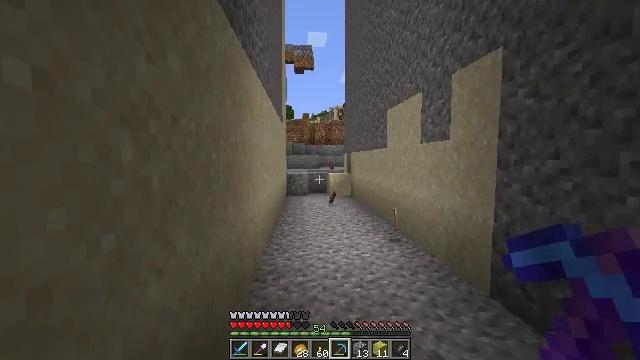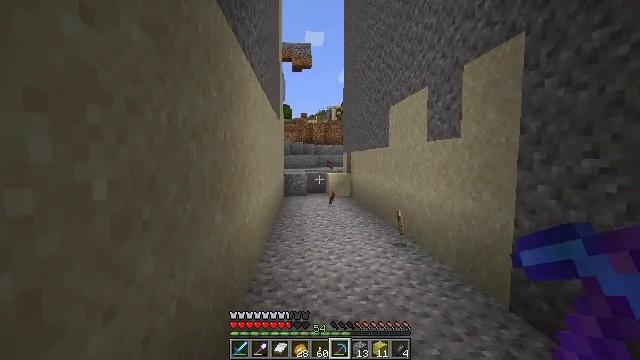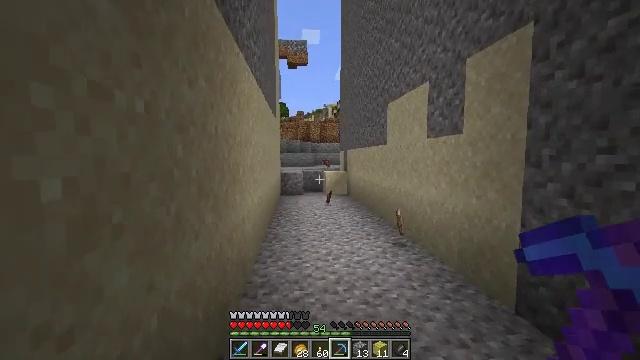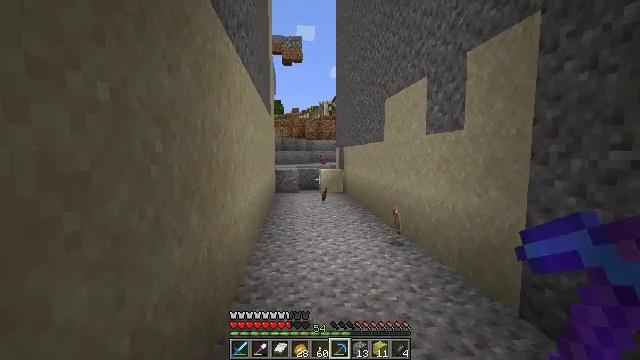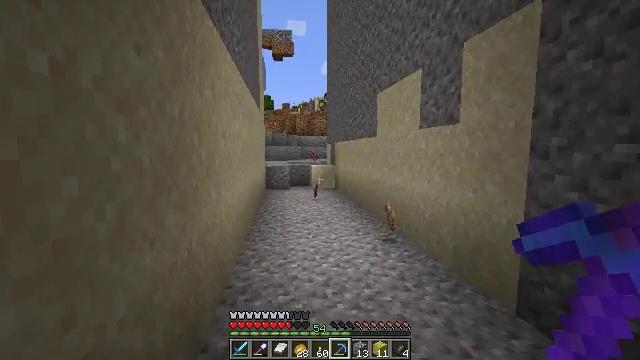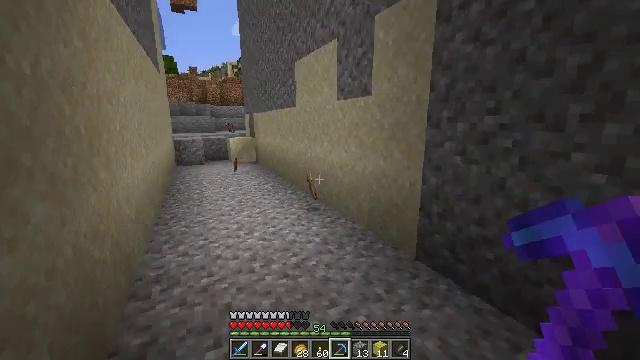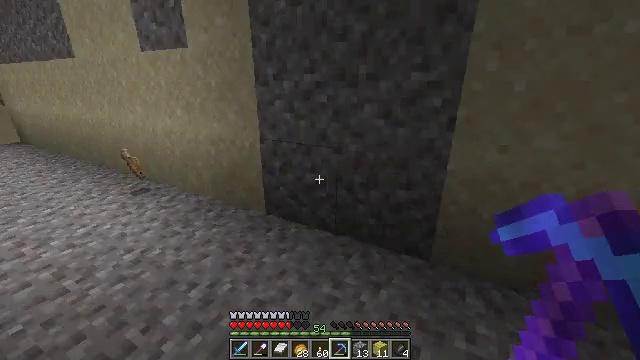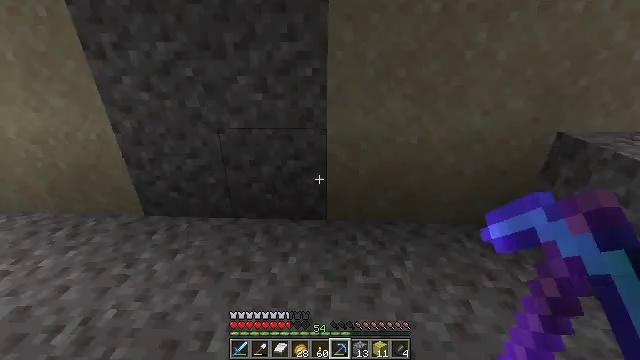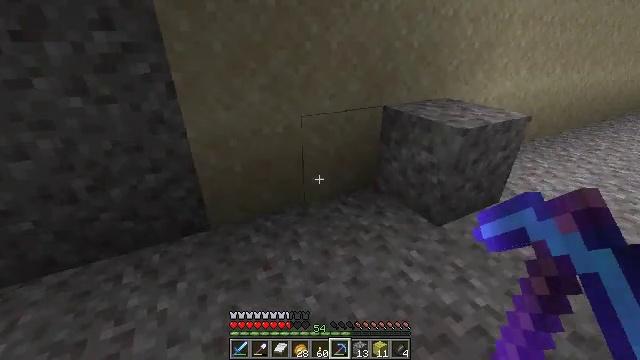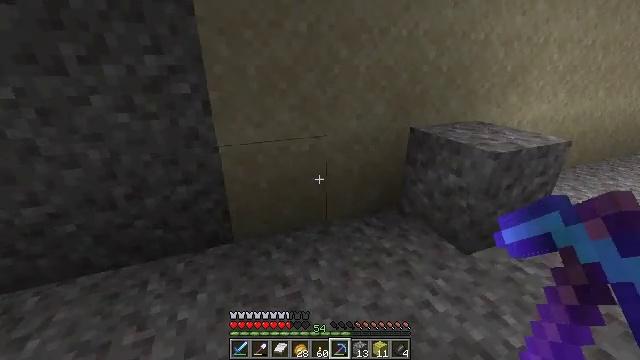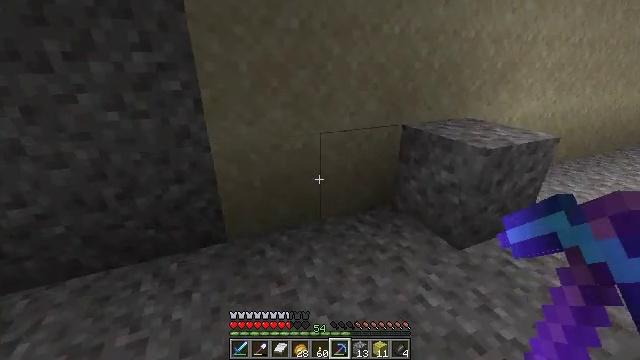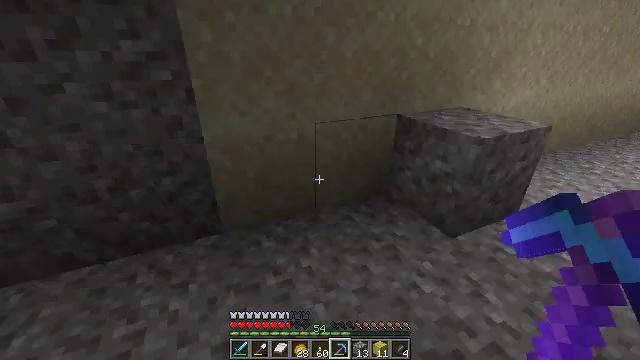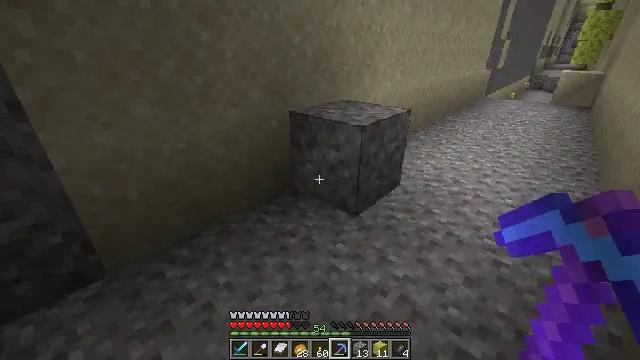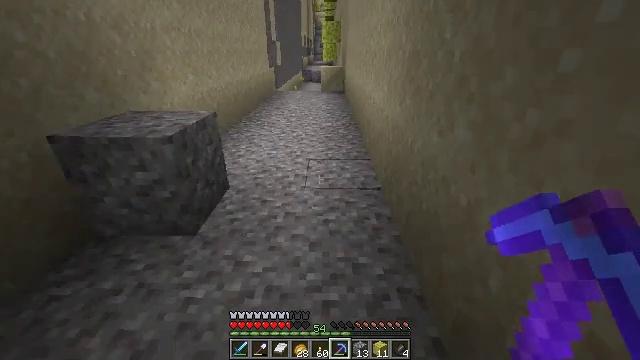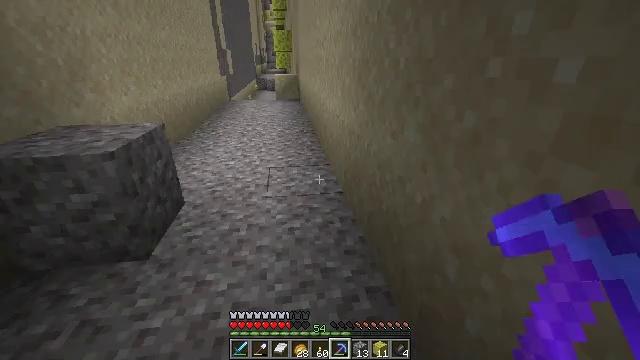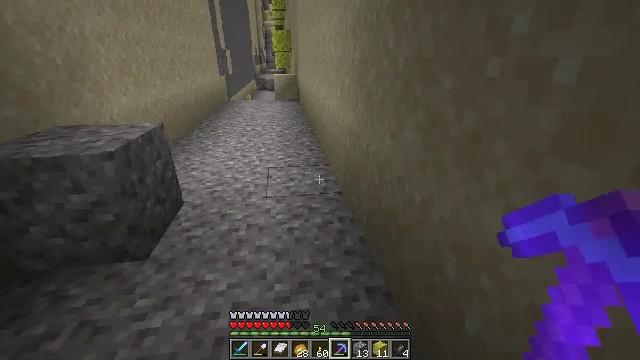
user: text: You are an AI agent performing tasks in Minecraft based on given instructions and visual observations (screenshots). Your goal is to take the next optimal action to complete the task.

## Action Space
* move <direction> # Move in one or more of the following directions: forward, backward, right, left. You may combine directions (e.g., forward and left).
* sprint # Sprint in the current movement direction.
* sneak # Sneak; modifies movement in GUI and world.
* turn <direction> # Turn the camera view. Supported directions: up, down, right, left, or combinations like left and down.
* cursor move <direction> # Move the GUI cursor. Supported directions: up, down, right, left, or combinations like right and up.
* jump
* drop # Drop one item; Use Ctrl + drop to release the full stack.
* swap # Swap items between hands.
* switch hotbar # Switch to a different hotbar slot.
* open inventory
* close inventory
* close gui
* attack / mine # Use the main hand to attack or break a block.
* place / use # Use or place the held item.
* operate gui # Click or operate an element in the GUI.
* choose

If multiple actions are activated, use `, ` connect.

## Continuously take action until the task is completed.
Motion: motion action
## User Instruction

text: Acquire a wet sponge from an ocean monument.
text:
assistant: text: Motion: move forward
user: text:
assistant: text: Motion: move forward
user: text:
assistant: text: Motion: turn right
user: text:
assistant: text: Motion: turn right
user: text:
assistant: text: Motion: turn right and down
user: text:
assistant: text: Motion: turn right and down
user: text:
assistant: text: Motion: turn right and down
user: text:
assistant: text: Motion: turn right and down
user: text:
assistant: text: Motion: turn left and up
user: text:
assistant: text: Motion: turn right
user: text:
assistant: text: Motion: turn right and down
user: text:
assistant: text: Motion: turn right
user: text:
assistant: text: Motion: turn right
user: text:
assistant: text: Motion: turn right and up
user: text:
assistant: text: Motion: no_op
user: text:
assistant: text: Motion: move forward
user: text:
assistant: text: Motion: move forward
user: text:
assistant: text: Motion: move forward
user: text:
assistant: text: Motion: turn left and up
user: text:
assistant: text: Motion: move forward, turn left and up
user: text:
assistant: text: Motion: move forward, turn left and up
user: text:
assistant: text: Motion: move forward, turn up
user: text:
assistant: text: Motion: move forward
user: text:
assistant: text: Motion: move forward
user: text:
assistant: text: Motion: move forward
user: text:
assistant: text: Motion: move forward, turn right and up
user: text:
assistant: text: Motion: move forward
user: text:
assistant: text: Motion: move forward
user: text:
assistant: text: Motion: move forward
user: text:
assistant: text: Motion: move forward